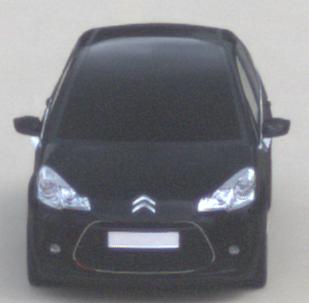
Make: Citroen
Model: C3 1.1
Detailed model: C3 (II)
Model produced from: 2010/01
Model produced until: 2012/03
Doors: 5
Color: black
Road condition: dry road
Daytime: morning or afternoon
Contrast: low contrast